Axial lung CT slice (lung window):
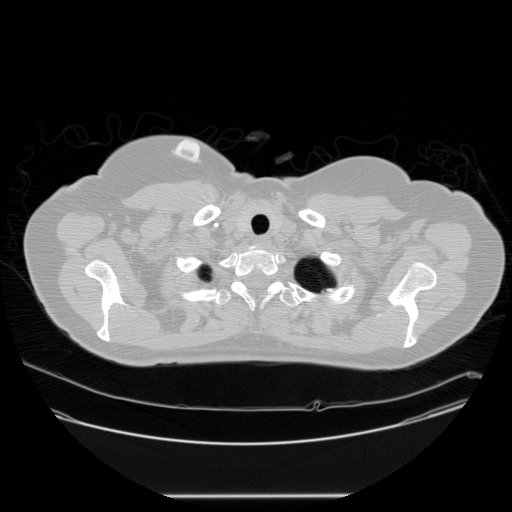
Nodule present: no